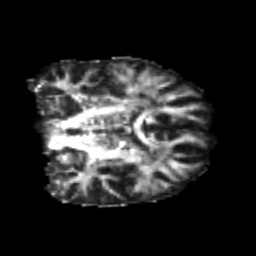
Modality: FA
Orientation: coronal
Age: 22
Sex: male
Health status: healthy
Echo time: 0.074 s